Question: I am using multiplot to plot four graphs. My code is given below
'''
set term postscript eps enhanced color
set pm3d map
set pm3d corners2color c1
set size square
set out 'defect2.eps'
unset colorbox
set colorbox horiz user origin 0.1,0.7 size 0.8,0.02
set cbrange [-1.6:0]
set xtics 25
set ytics 25
set lmargin at screen 0.1
set rmargin at screen 0.9
set multiplot layout 1,4
set xlabel "i" font "Times-italic,20"
set ylabel "j" font "Times-italic,20"
spl 'defect.dat' notitle
unset ylabel
spl 'defect_2.dat' notitle
spl 'defect_3.dat' notitle
spl 'defect_4.dat' notitle
unset multiplot
set out
'''
This produces a following plot

However, individual plots in the picture are not properly placed. I cannot see ylabel for the first plot as it is hidden behind the screen whereas there are large blank gaps between those plots. Is there any way to reduce these gaps, increase size of these plots and show the labels properly?
Thanks in advance.
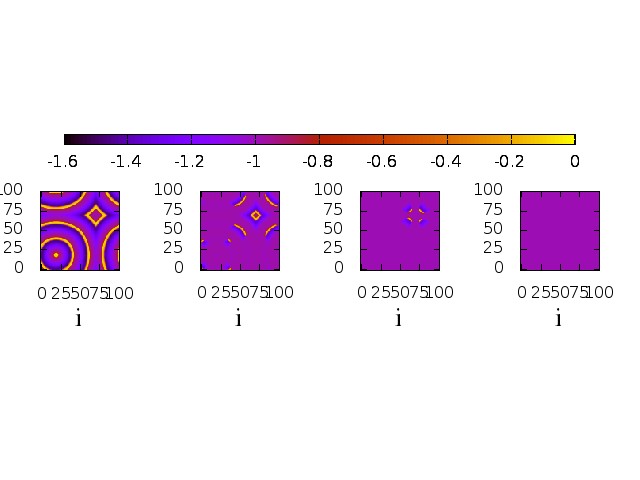
Answer: The Problem is your margin setting. The margin defines the size of the white stripe between the box containing the plot and the border of the window.
This means, tic and axis labels are printet the Martin area! And your 10% of window width is not enough, so the labels are clipped.
So you can adjust the margins to shift all plots more to the left or adjust label font sites and offsets (Miguel's comment).